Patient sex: F
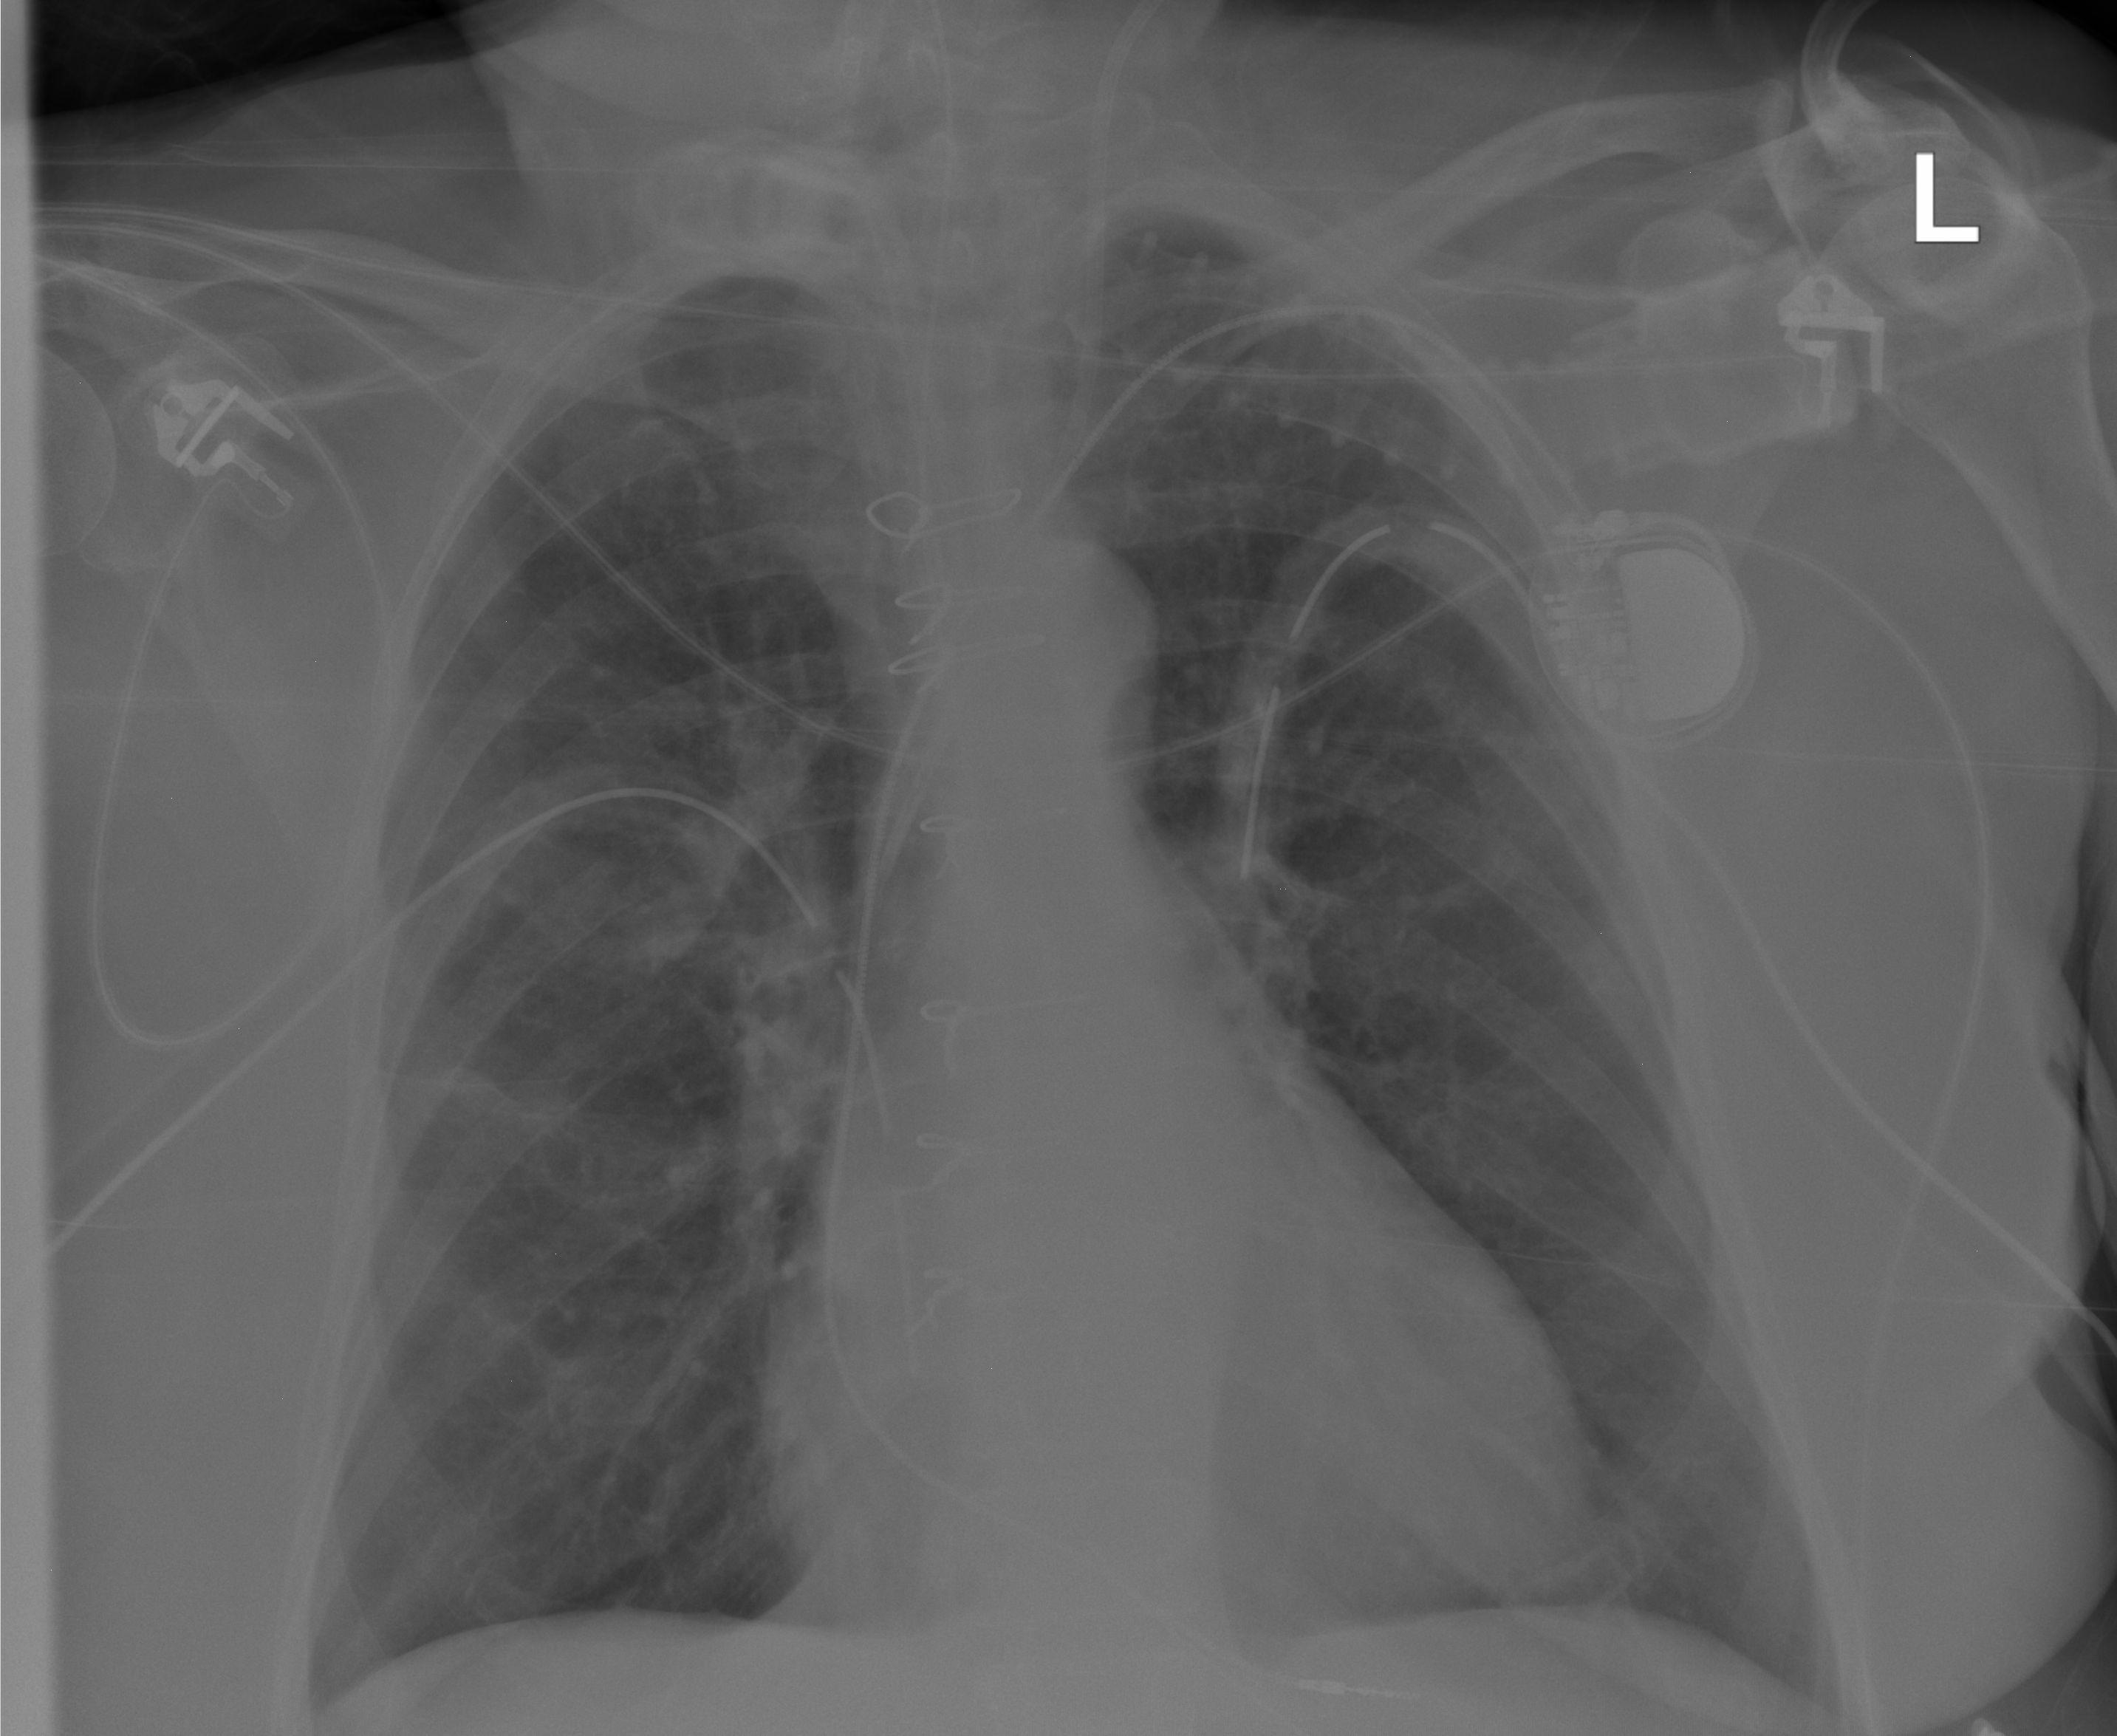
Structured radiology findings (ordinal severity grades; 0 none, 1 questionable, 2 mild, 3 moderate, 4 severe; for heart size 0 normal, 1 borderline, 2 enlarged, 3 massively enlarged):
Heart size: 2
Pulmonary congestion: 0
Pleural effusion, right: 0
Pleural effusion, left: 0
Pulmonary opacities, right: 0
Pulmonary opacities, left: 0
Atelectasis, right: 2
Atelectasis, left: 1